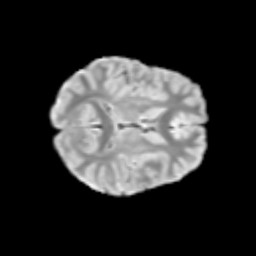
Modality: T2w
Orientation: axial
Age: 9
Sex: female
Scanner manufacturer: siemens
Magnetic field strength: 3 T
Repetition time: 3.8 s
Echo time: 0.07 s